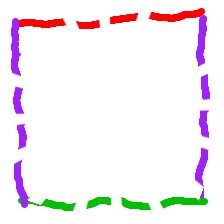
Shape: square